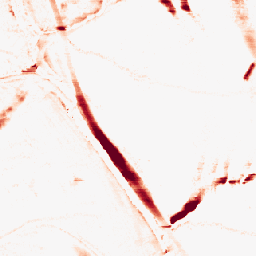
Category: morphological
Decomposition family: morphological_rect
Decomposition parameters: operation: opening
width: 20
height: 5
Upsampling method: area
Upsampling parameters: scale: 8
Upsampling scale: 8